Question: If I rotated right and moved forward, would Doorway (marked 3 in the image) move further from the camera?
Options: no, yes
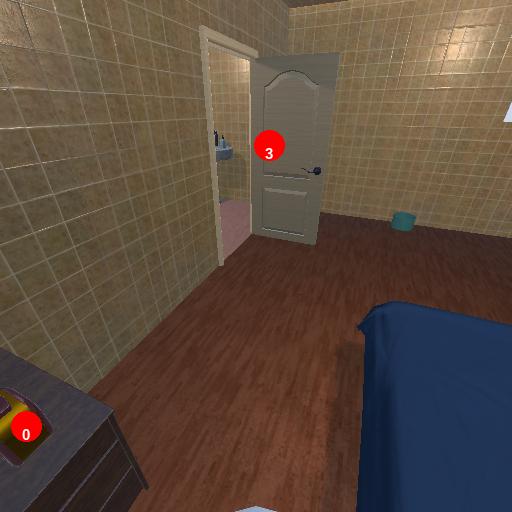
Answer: no